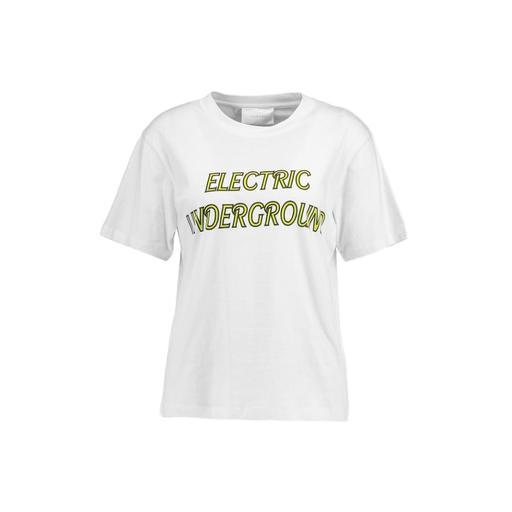
white lightning tee, white t-shirt and black letters, white graphic t-shirt, white background